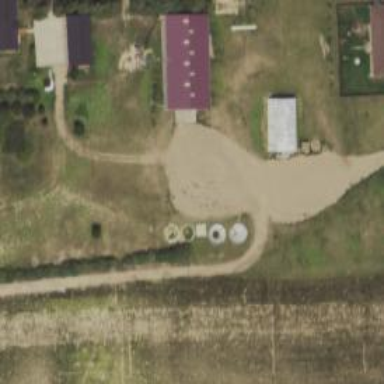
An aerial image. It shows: Silo.